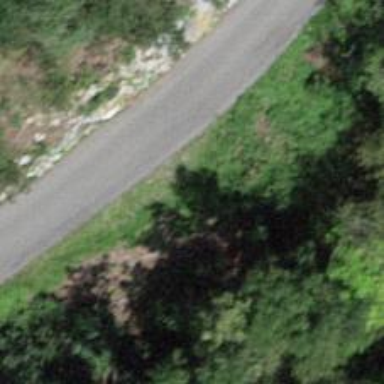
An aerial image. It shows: Unclassified road with asphalt surface.